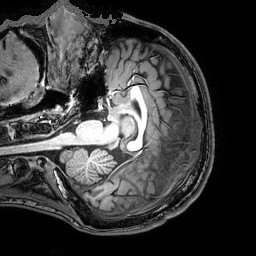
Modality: T1w
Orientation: coronal
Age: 21
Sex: male
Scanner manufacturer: philips
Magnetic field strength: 3 T
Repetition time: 8.106 s
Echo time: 3.705 s